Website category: book
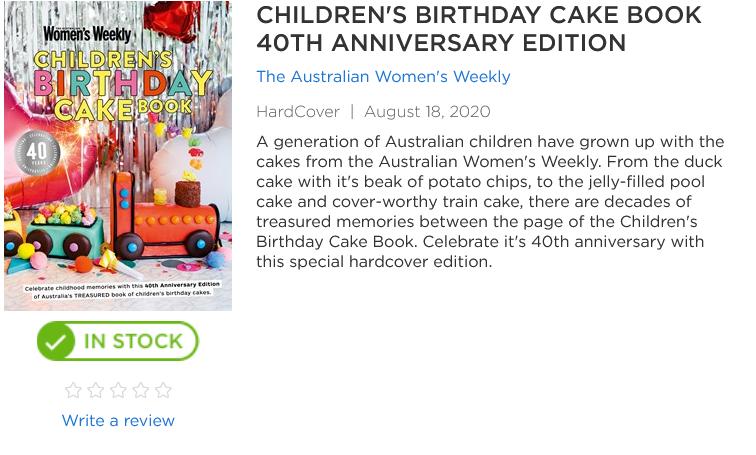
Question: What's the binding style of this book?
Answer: HardCover

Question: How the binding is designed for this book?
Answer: HardCover

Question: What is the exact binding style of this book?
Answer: HardCover

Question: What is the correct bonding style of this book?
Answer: HardCover

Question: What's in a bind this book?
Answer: HardCover

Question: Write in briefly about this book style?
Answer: HardCover

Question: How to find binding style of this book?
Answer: HardCover

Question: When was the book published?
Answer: August 18, 2020

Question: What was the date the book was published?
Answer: August 18, 2020

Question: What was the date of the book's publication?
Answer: August 18, 2020

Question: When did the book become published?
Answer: August 18, 2020

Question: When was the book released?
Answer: August 18, 2020

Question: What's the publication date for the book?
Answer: August 18, 2020